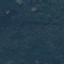
Label: Forest